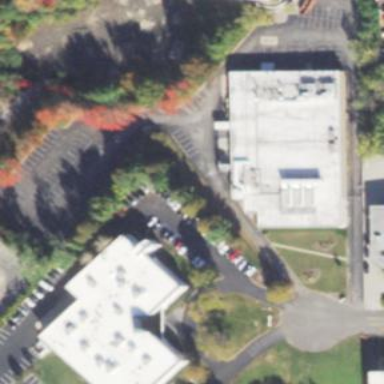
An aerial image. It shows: Commercial building.